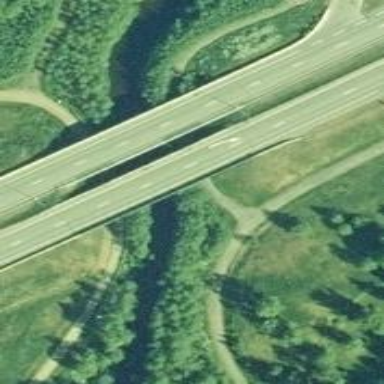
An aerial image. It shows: Cycleway.